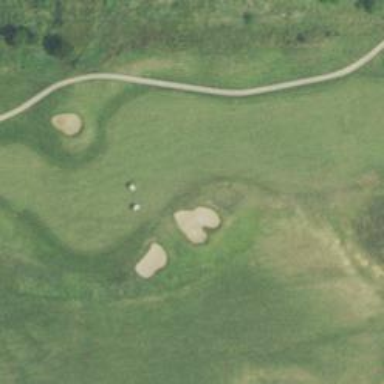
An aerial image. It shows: View of golf hole.